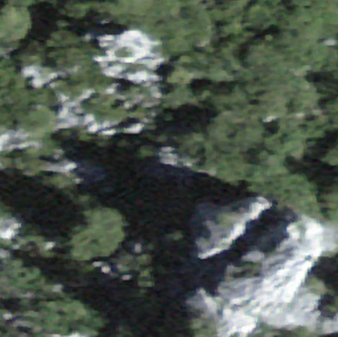
Label: bouldering_area